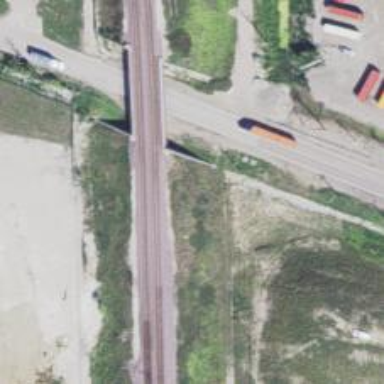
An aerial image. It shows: Abandoned railroad bridge.